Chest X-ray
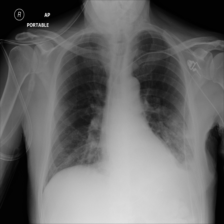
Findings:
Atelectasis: negative
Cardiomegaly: negative
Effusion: negative
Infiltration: positive
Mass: negative
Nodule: negative
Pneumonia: negative
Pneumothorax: negative
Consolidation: negative
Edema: negative
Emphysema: negative
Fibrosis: negative
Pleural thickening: negative
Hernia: negative